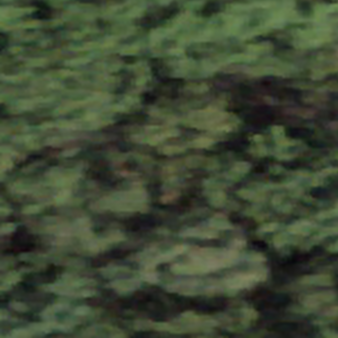
Label: other